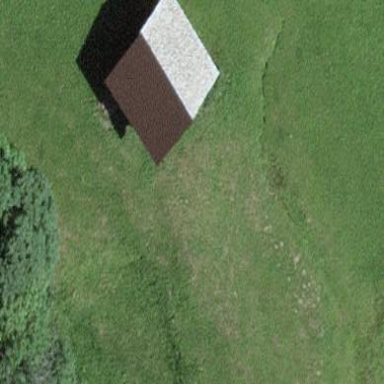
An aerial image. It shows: Barn.